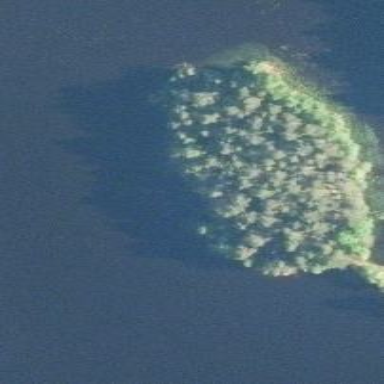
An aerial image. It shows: Image showing island.